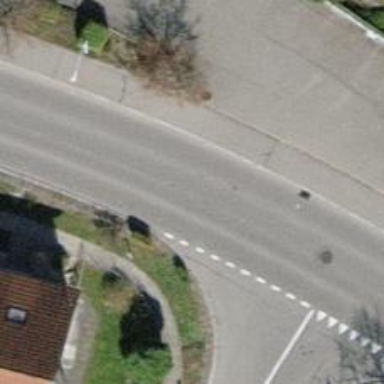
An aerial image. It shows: Tertiary road.